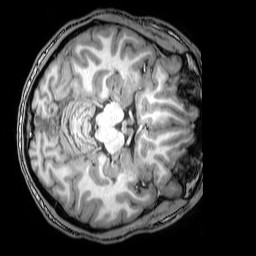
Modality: T1w
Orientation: axial
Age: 24
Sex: male